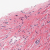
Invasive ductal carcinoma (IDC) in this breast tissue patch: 0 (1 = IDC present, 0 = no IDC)